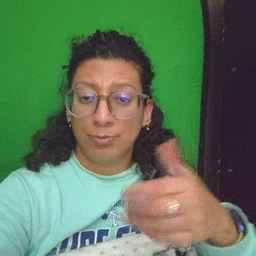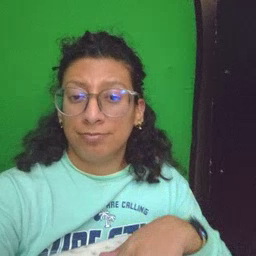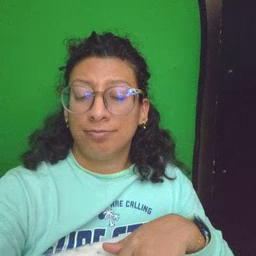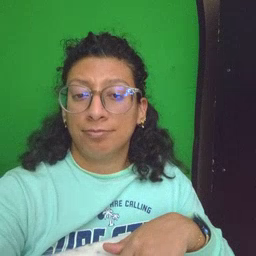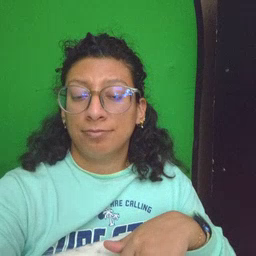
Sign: blow